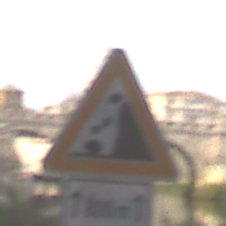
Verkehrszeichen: SteinschlagRechts
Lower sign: LaengeEinerStrecke1
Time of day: MorningAfternoon
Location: Outdoor (Suburban)
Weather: PartlyCloudy
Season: NotSpecified
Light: Natural